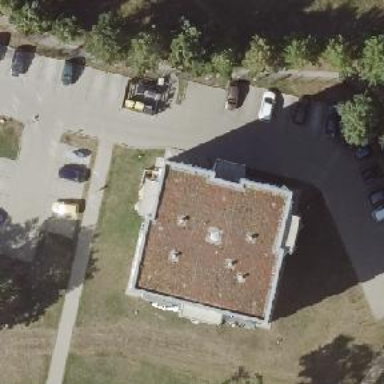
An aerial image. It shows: Apartment building with flat roof.